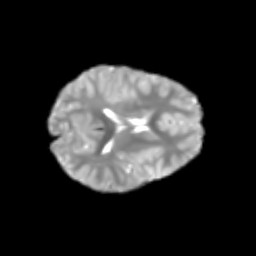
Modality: T2w
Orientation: axial
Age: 6
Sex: male
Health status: healthy